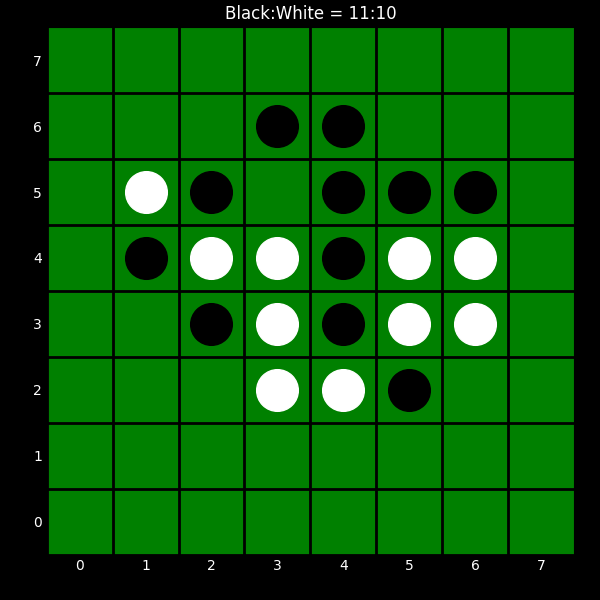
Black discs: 11
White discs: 10